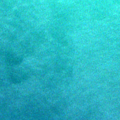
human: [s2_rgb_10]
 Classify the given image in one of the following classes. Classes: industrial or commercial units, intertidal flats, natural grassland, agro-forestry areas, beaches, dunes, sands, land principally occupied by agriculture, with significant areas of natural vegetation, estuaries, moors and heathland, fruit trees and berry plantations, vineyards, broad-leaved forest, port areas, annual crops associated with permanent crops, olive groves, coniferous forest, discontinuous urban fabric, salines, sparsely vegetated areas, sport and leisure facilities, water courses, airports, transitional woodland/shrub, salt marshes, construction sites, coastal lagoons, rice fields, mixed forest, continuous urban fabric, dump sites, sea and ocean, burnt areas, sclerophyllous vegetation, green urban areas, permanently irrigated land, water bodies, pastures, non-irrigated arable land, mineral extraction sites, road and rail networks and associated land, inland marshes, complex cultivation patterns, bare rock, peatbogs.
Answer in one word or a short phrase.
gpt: sea and ocean